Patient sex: M
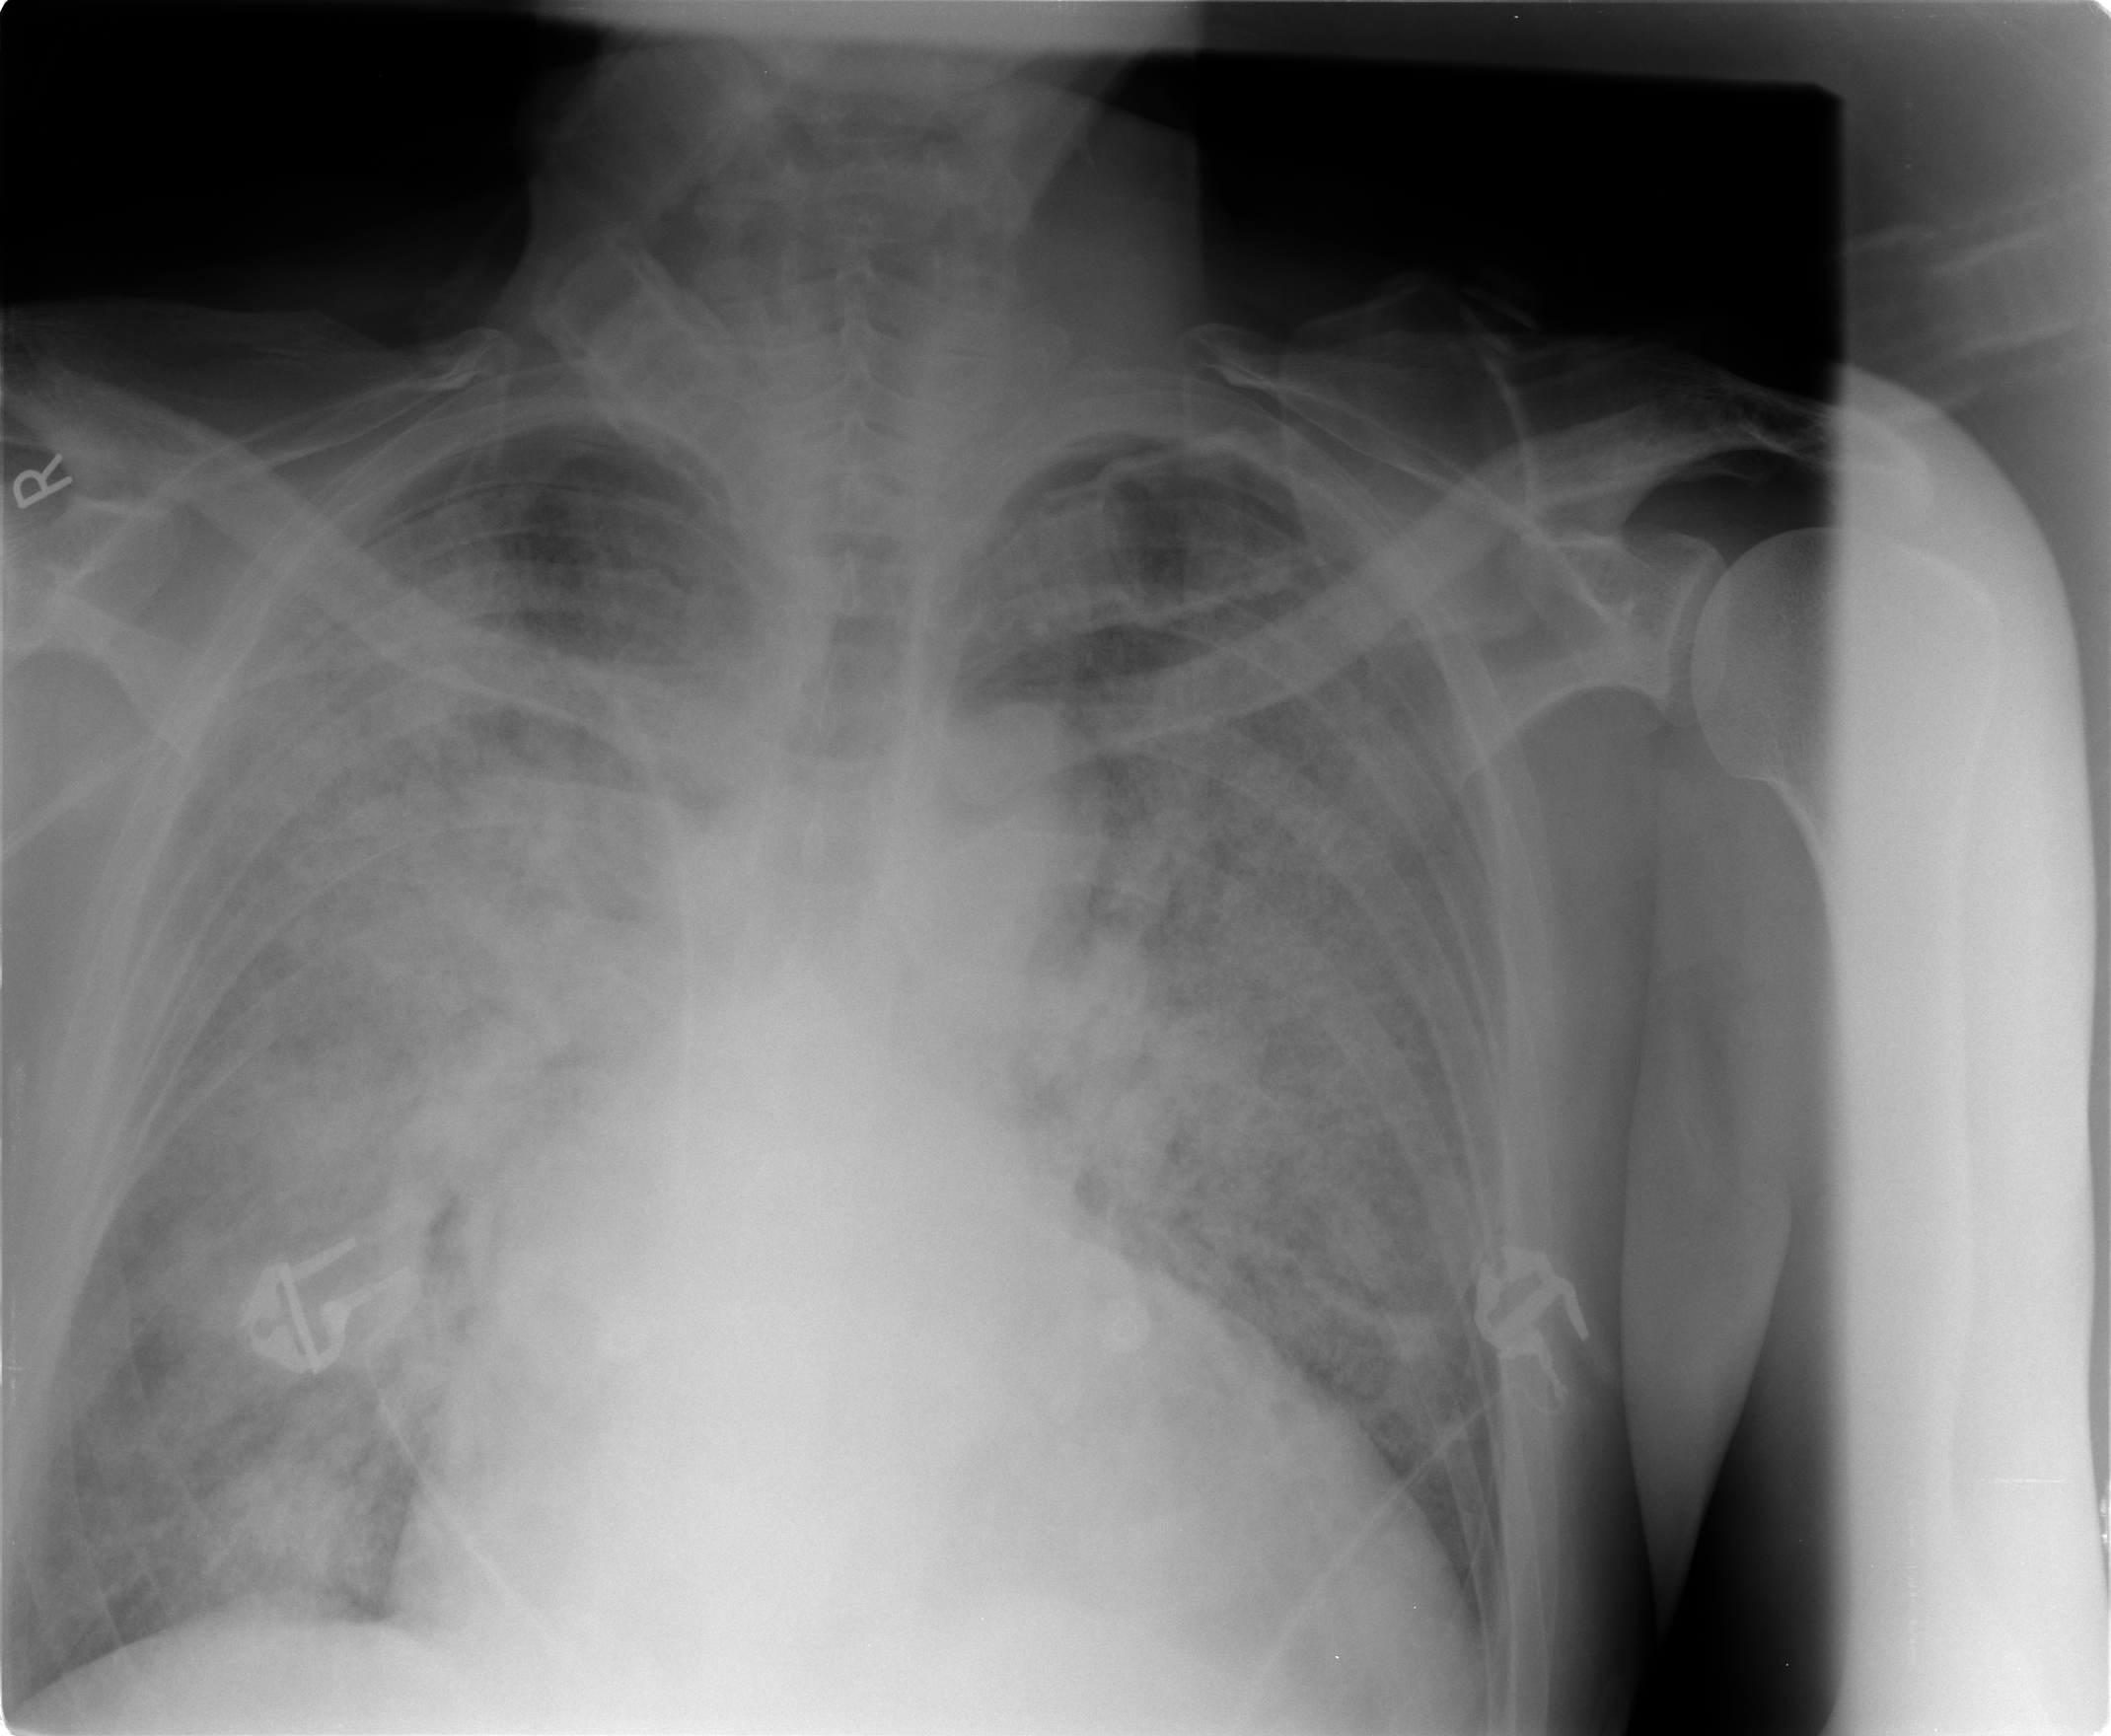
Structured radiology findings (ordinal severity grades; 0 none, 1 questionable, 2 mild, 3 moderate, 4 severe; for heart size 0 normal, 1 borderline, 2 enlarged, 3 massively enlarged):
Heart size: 3
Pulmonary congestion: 3
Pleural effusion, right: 0
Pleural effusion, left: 0
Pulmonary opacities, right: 4
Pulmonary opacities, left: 3
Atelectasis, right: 2
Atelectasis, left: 2